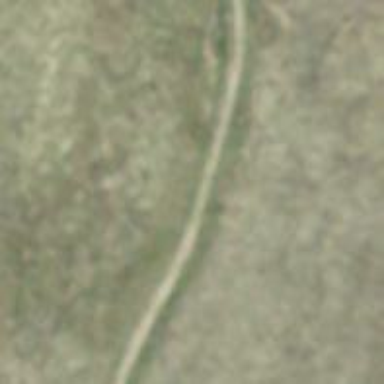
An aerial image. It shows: Unpaved path.